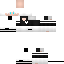
A female human skin with pale skin, wearing brown long hair dressed in a blue hoodie and red pants, featuring a closed mouth.